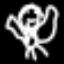
Label: angel